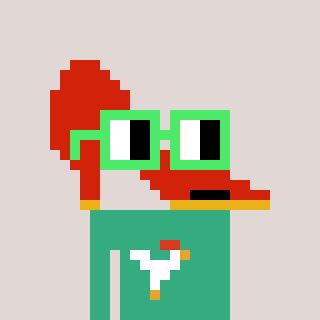
a pixel art character with square light green glasses, a highheel-shaped head and a teal-colored body on a warm background